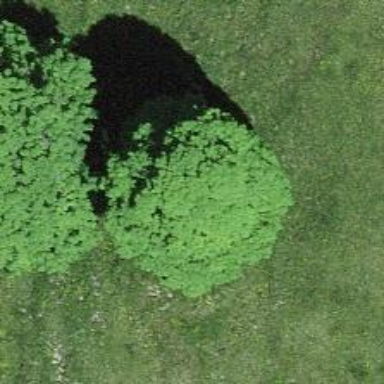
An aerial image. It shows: Single tag "natural: tree."